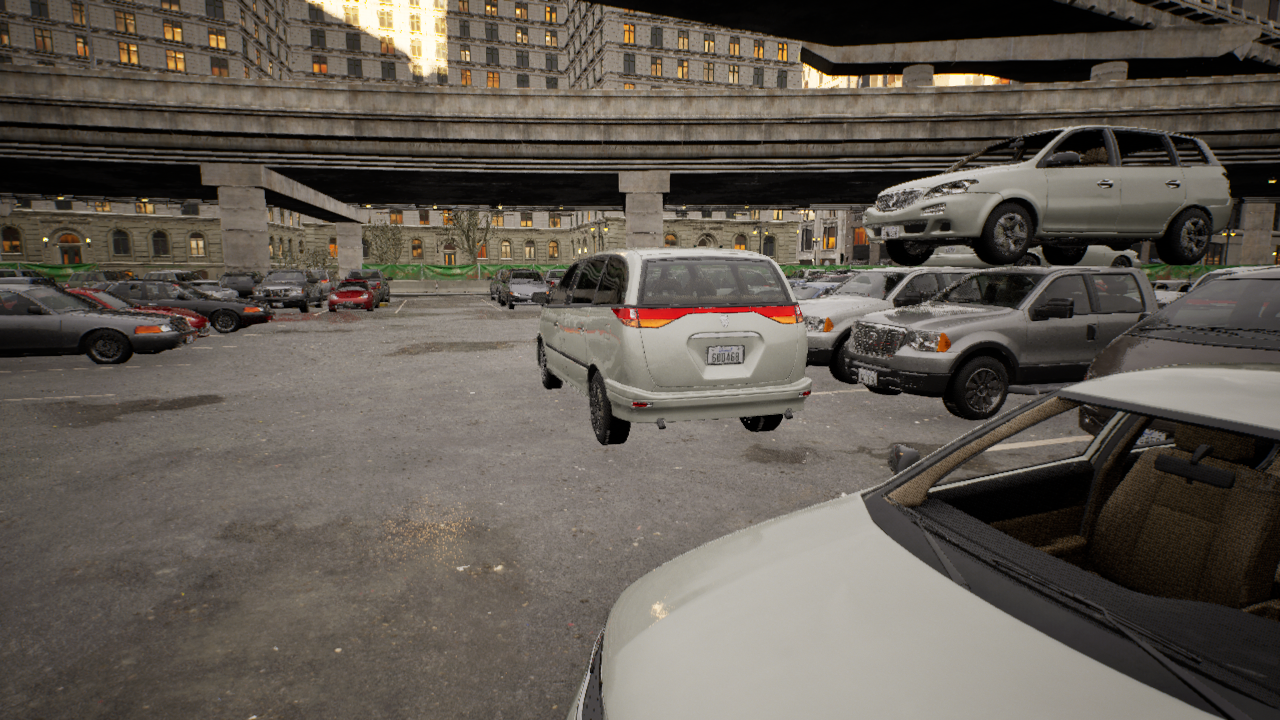
Venue: arterial
Lighting: golden hour
Vehicle rig: minivan